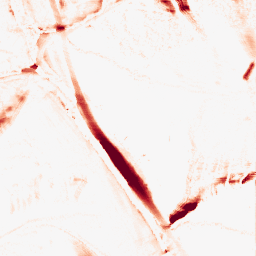
Category: morphological
Decomposition family: morphological_ellipse
Decomposition parameters: operation: opening
width: 10
height: 30
Upsampling method: sinc_hamming
Upsampling parameters: scale: 4
kernel_size: 16
Upsampling scale: 4